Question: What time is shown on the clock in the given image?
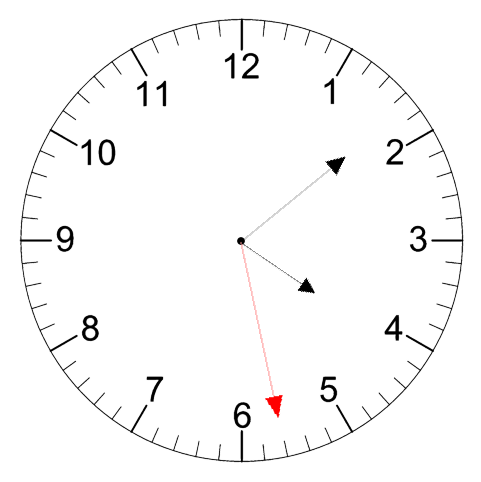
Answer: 04:08:28